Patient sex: F
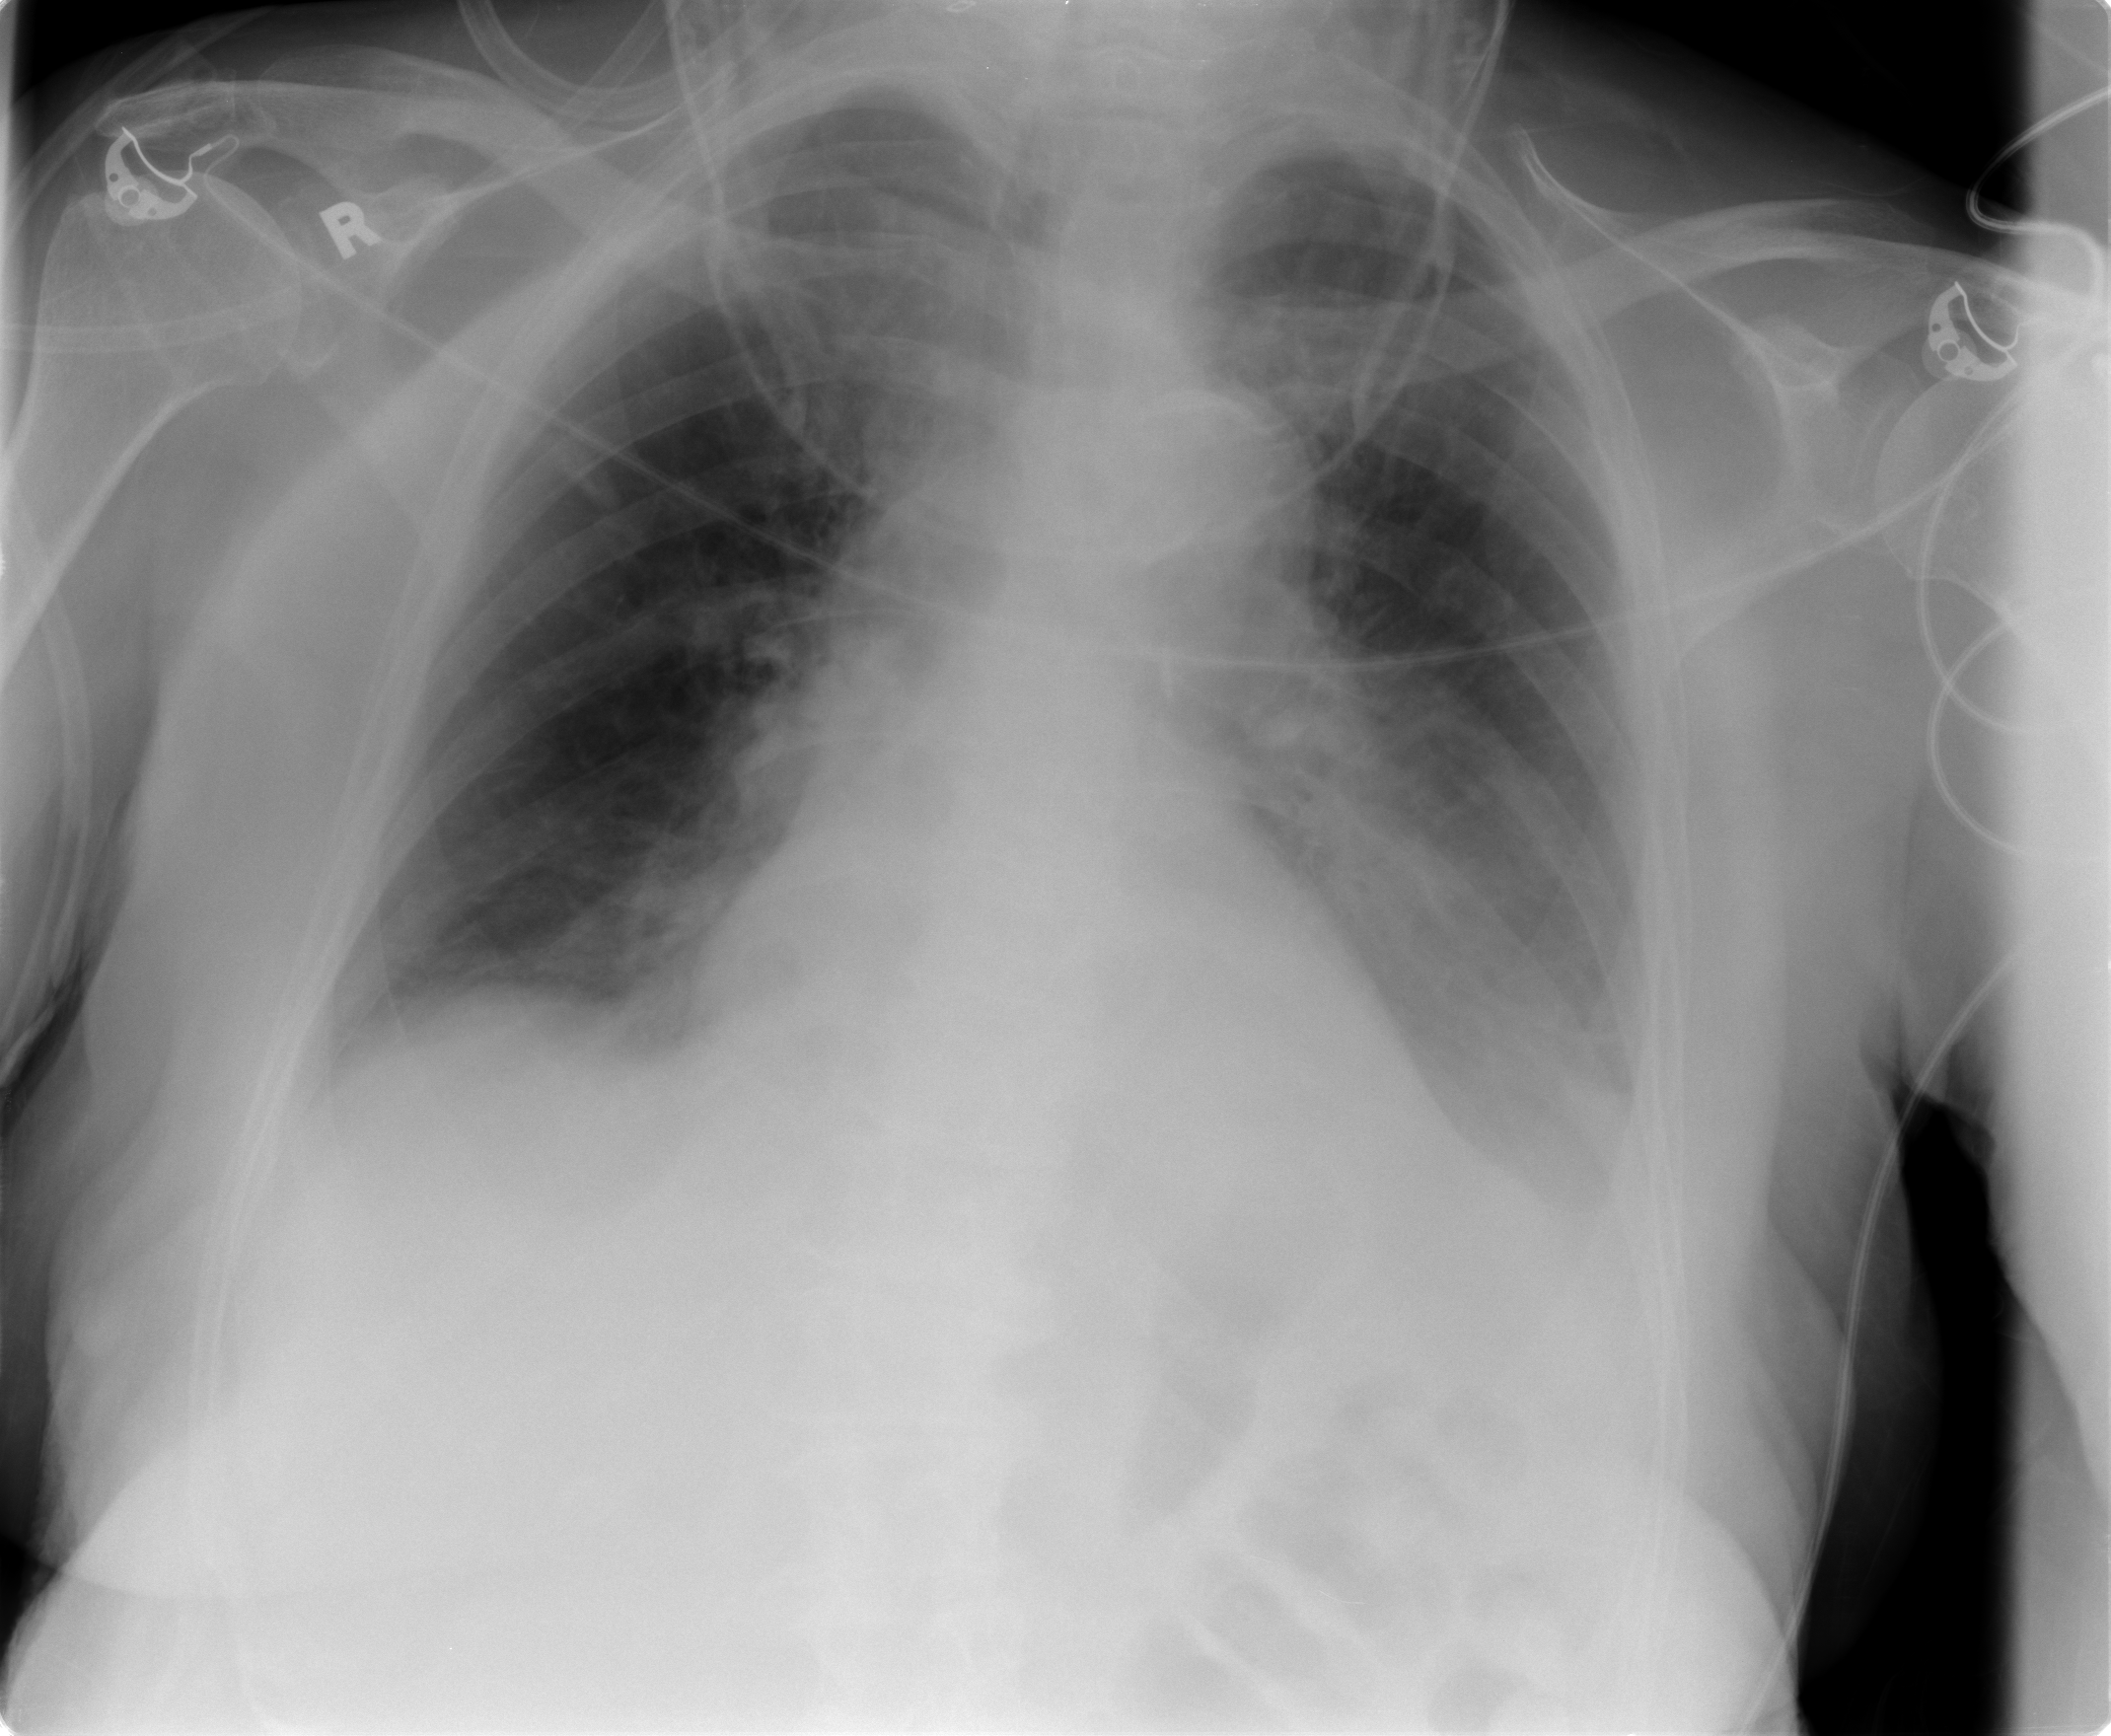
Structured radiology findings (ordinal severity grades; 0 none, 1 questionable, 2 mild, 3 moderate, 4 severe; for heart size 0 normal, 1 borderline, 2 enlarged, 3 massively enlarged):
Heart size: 0
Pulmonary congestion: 1
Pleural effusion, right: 2
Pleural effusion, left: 3
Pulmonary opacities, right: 0
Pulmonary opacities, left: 2
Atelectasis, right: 0
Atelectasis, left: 0